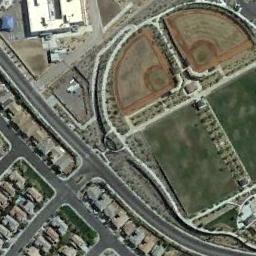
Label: baseball_diamond